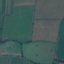
Land use / land cover class: Pasture